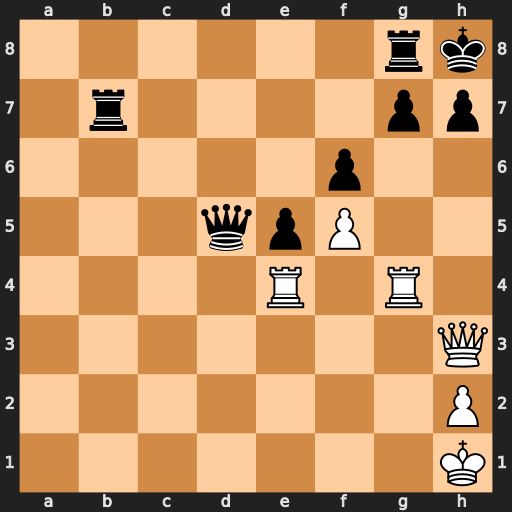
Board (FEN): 6rk/1r4pp/5p2/3qpP2/4R1R1/7Q/7P/7K
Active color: w
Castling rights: -
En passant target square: -
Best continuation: Qxh7+ Kxh7 Rh4#